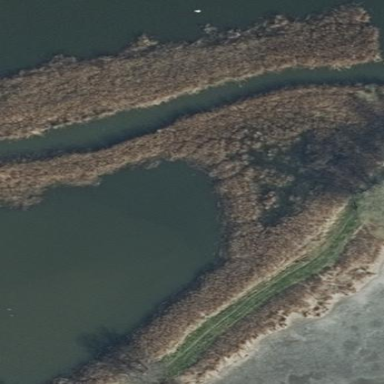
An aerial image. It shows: Reedbed in wetland area.